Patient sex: F
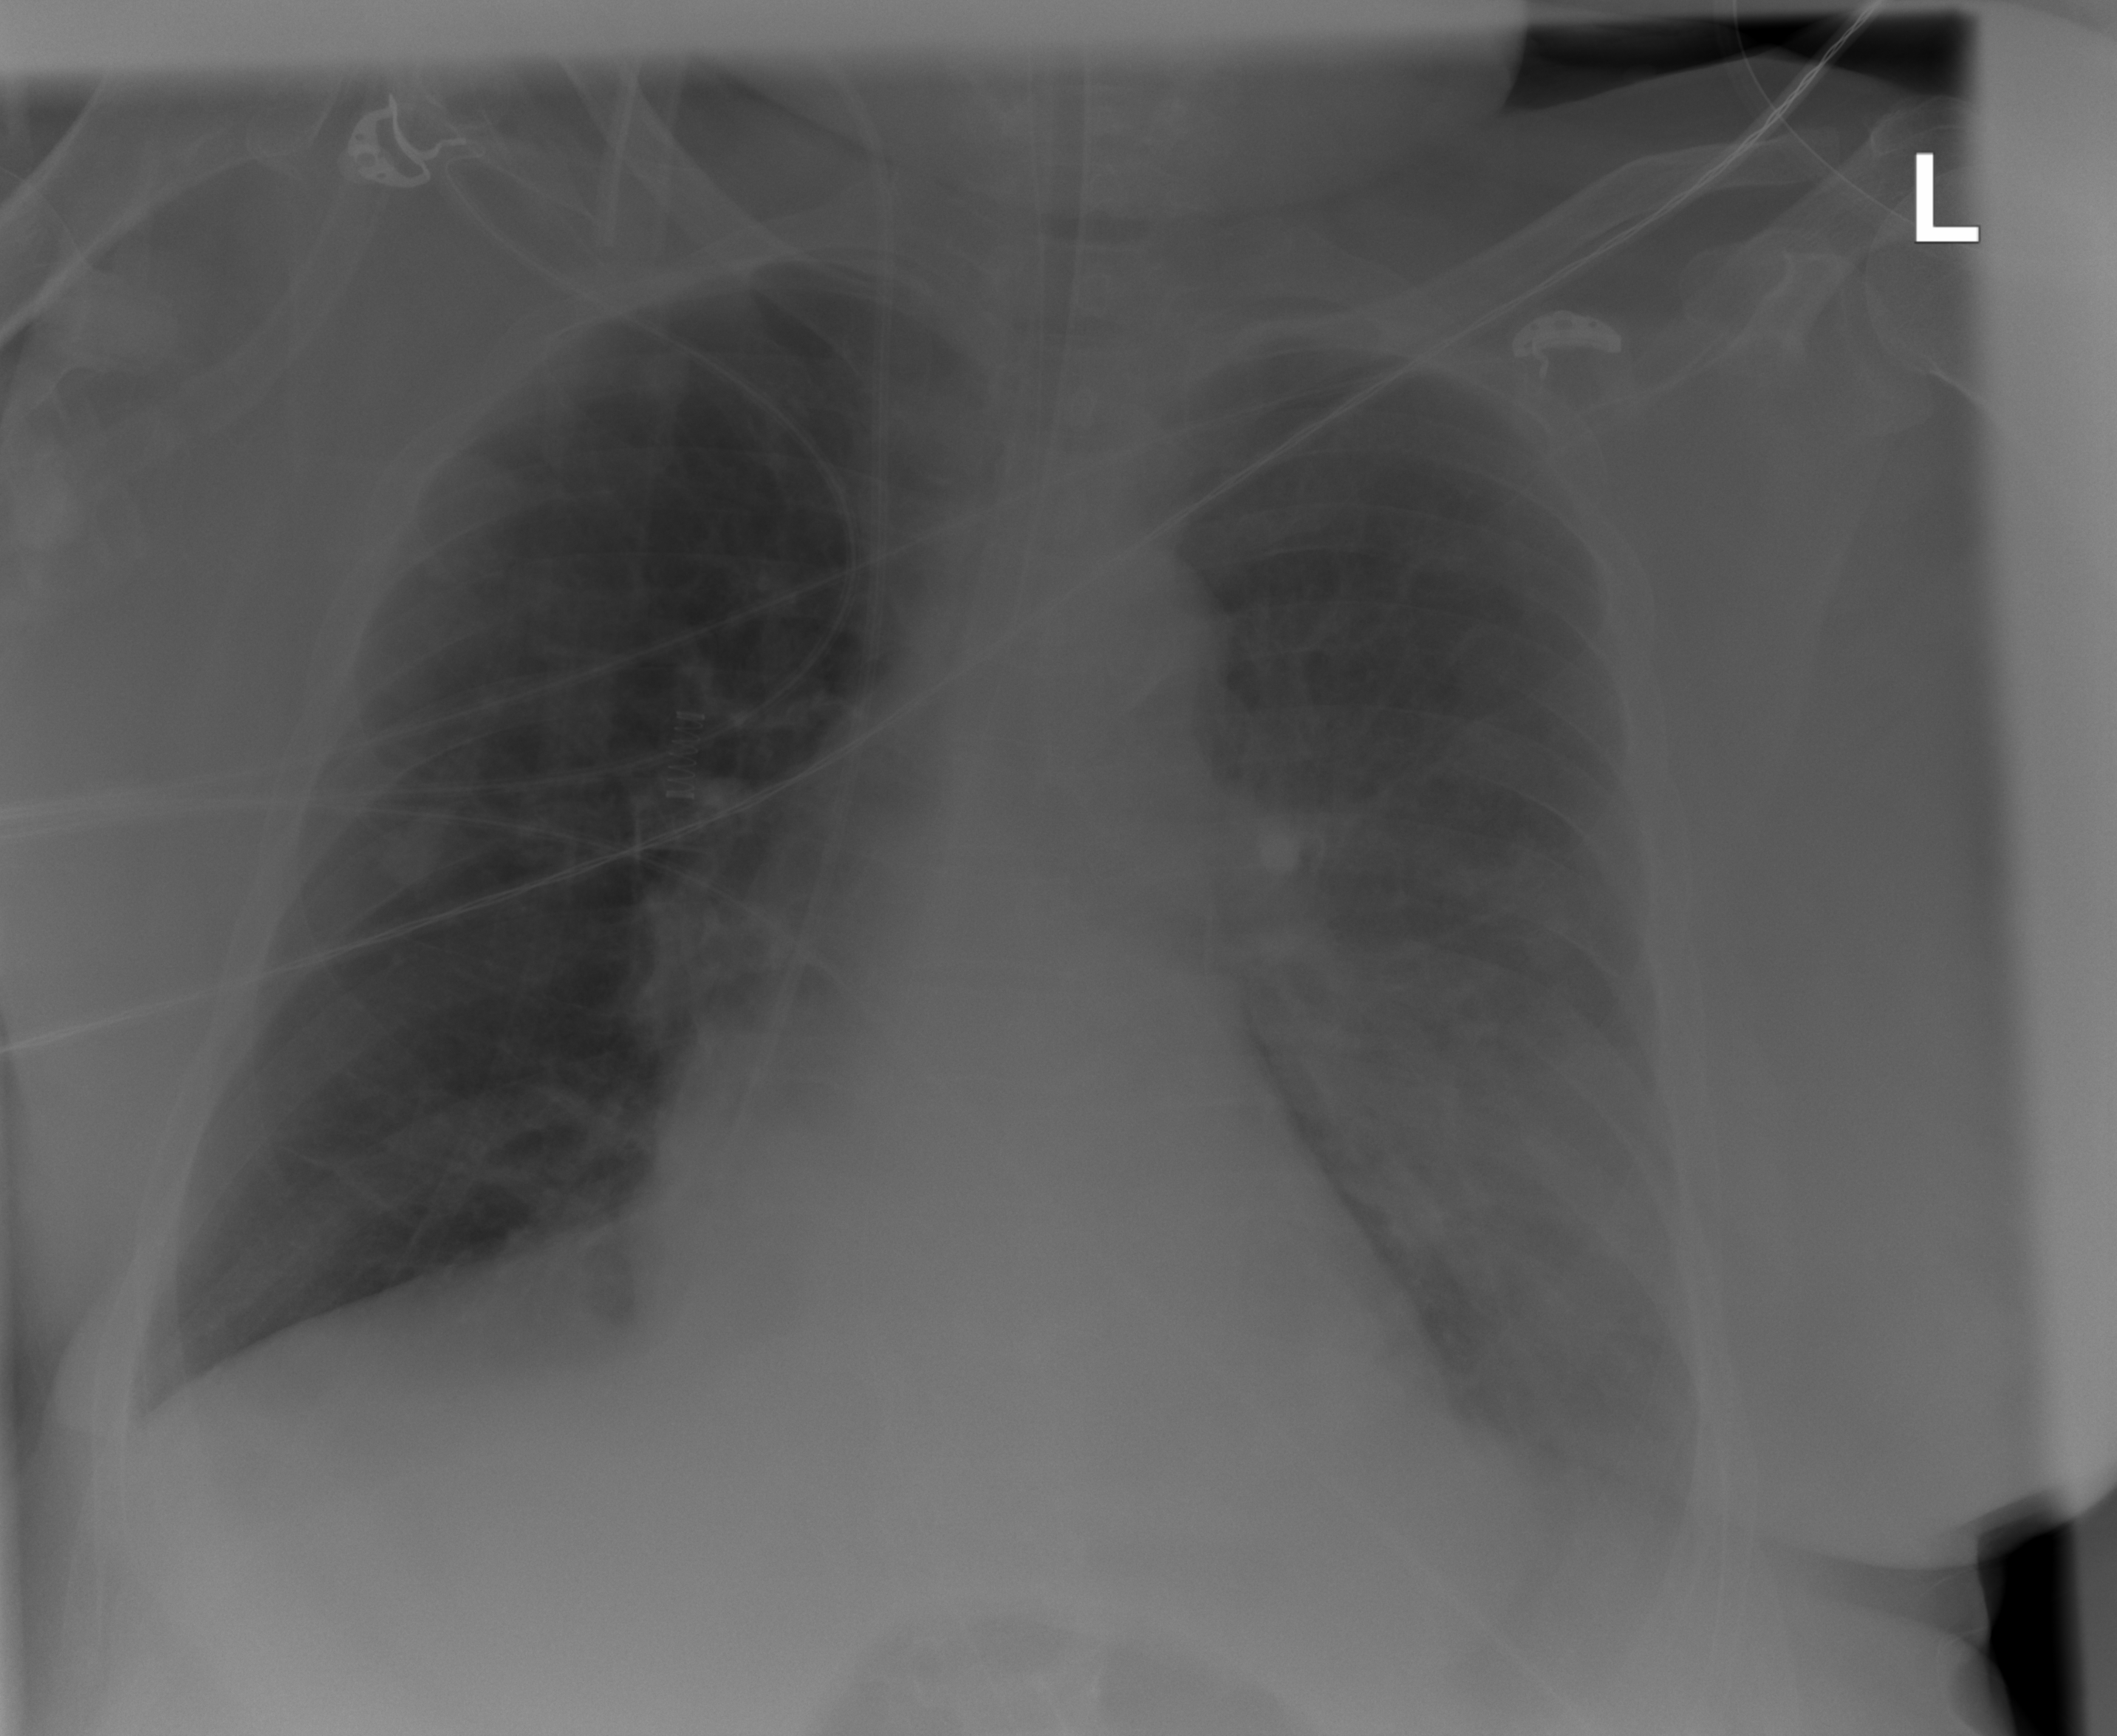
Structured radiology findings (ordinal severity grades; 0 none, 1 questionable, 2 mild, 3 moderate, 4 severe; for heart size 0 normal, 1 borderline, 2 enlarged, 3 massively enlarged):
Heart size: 0
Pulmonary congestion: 0
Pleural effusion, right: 0
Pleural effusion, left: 1
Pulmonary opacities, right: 0
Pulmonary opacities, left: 0
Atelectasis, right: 0
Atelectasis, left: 0